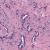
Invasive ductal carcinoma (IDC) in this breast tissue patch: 1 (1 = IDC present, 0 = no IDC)